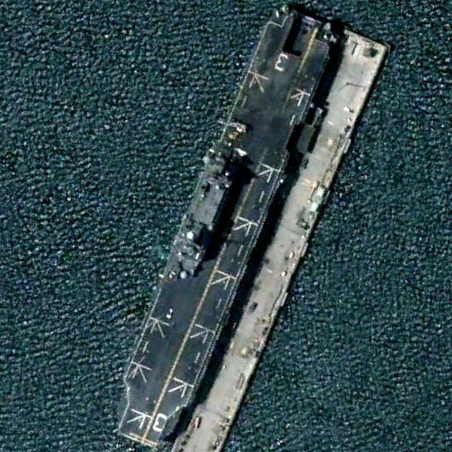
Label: assault